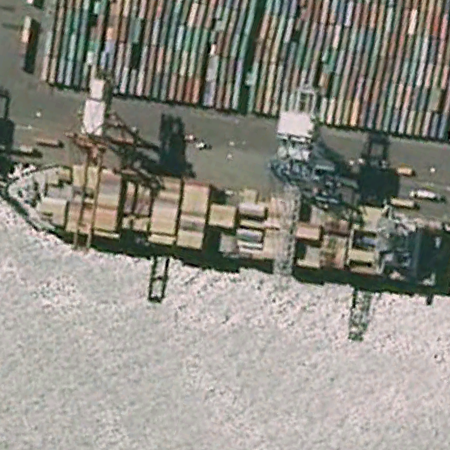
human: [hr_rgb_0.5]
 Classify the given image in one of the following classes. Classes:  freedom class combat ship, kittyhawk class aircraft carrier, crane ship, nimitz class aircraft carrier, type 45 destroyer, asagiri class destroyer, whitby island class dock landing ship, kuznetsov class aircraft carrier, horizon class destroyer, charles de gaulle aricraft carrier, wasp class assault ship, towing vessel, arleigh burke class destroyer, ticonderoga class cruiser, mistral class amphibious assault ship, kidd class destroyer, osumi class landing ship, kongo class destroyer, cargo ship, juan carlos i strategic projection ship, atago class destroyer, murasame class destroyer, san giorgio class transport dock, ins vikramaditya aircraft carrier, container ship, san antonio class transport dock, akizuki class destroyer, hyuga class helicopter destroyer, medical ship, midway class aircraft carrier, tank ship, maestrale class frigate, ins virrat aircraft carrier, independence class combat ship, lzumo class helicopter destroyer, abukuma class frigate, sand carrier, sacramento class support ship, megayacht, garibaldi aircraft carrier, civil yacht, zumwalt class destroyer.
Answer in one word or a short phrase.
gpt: Container ship